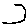
Label: hexagon